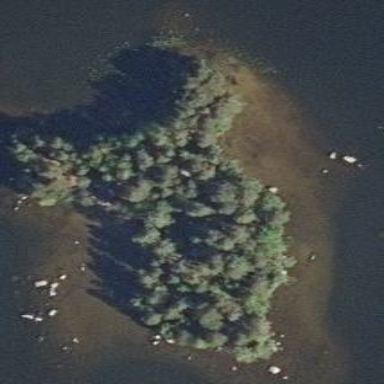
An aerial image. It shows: Islet surrounded by woodland.